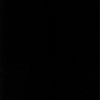
Label: not_dusty